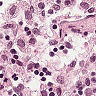
Metastatic tissue present: no